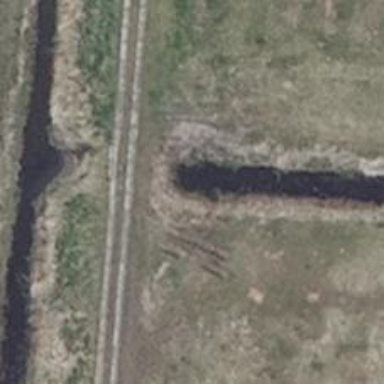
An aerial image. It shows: Culvert tunnel.